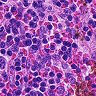
Metastatic tissue present: no